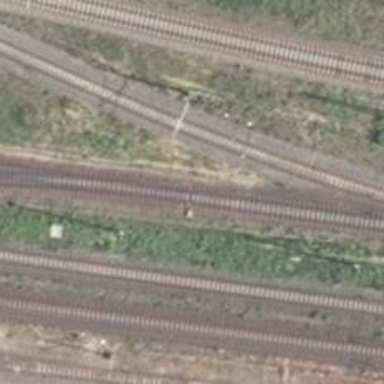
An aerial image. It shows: Railway switch.